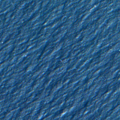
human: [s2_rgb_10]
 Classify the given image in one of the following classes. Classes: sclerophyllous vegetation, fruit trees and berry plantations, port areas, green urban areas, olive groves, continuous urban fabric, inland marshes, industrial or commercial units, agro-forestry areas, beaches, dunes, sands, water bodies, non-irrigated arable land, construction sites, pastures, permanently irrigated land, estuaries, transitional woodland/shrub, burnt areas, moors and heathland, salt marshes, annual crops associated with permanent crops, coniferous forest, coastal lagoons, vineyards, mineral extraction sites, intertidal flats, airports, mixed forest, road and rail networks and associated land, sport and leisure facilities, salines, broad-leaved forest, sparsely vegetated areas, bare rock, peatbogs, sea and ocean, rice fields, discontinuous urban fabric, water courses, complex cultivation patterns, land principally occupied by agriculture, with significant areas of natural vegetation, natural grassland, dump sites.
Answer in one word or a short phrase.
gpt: sea and ocean